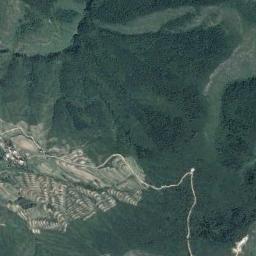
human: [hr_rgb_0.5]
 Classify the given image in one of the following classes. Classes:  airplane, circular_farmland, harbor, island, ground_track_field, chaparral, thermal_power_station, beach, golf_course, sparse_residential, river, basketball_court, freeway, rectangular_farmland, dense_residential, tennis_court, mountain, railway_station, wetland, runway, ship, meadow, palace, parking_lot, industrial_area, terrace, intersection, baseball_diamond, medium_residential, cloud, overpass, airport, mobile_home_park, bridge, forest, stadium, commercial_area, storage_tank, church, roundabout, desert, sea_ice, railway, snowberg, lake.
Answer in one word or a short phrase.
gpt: mountain